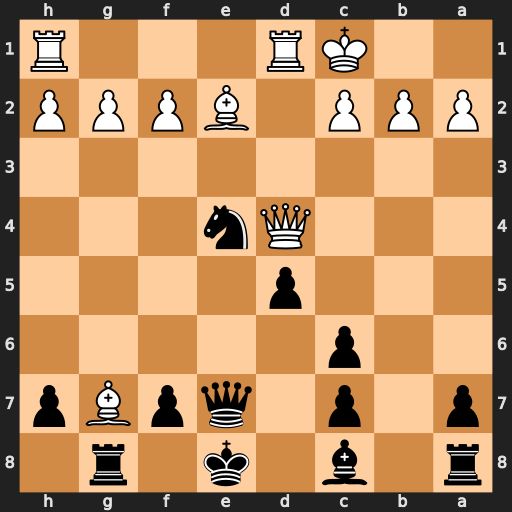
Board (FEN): r1b1k1r1/p1p1qpBp/2p5/3p4/3Qn3/8/PPP1BPPP/2KR3R
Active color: b
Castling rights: q
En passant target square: -
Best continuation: Qg5+ f4 Qxg7 Qxg7 Rxg7